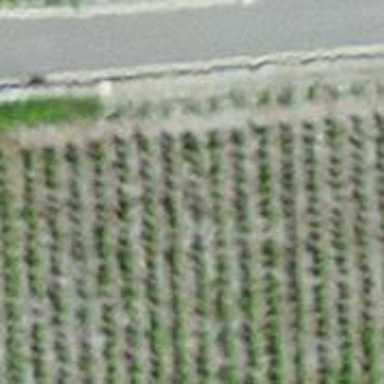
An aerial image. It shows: Vineyard with grape crops.